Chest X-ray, AP view. Patient: 48 years old, sex M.
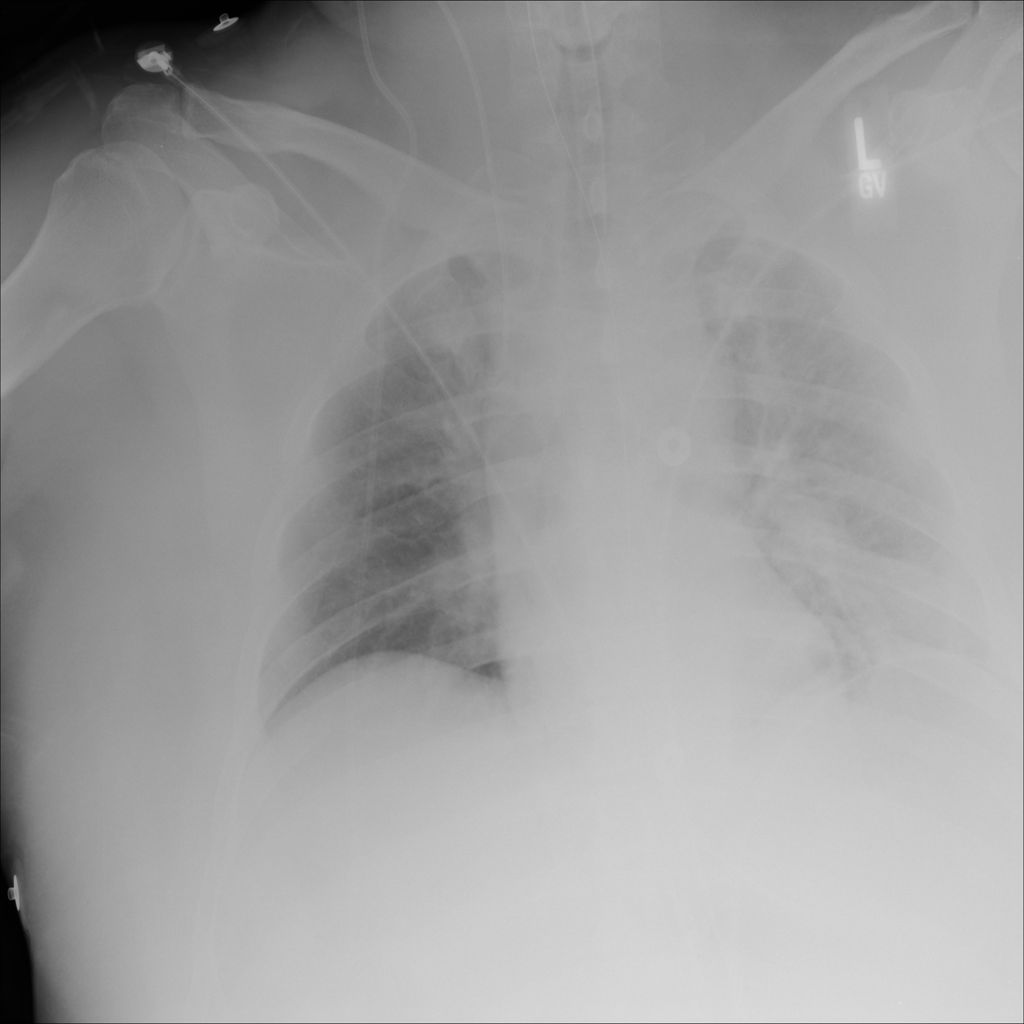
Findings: No Finding